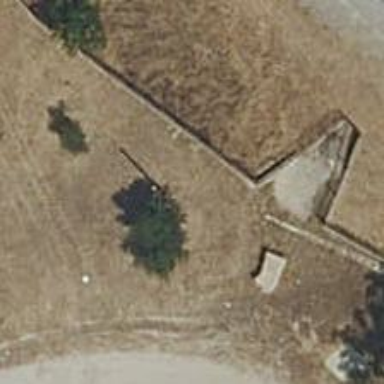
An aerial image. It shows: Wall barrier.